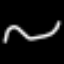
Label: squiggle